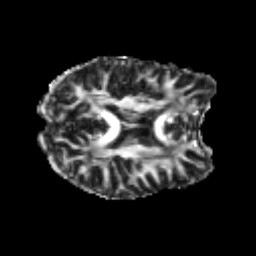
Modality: FA
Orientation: axial
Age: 26
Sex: male
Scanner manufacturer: siemens
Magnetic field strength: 3 T
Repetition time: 3.5 s
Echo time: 0.104 s